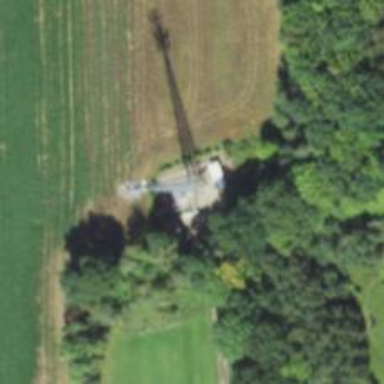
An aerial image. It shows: Communication mast tower.